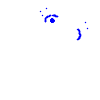
Particle: electron